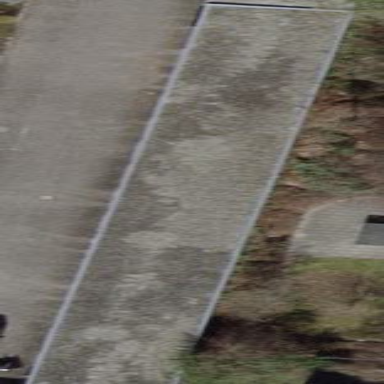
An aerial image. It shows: Commercial building with flat roof.